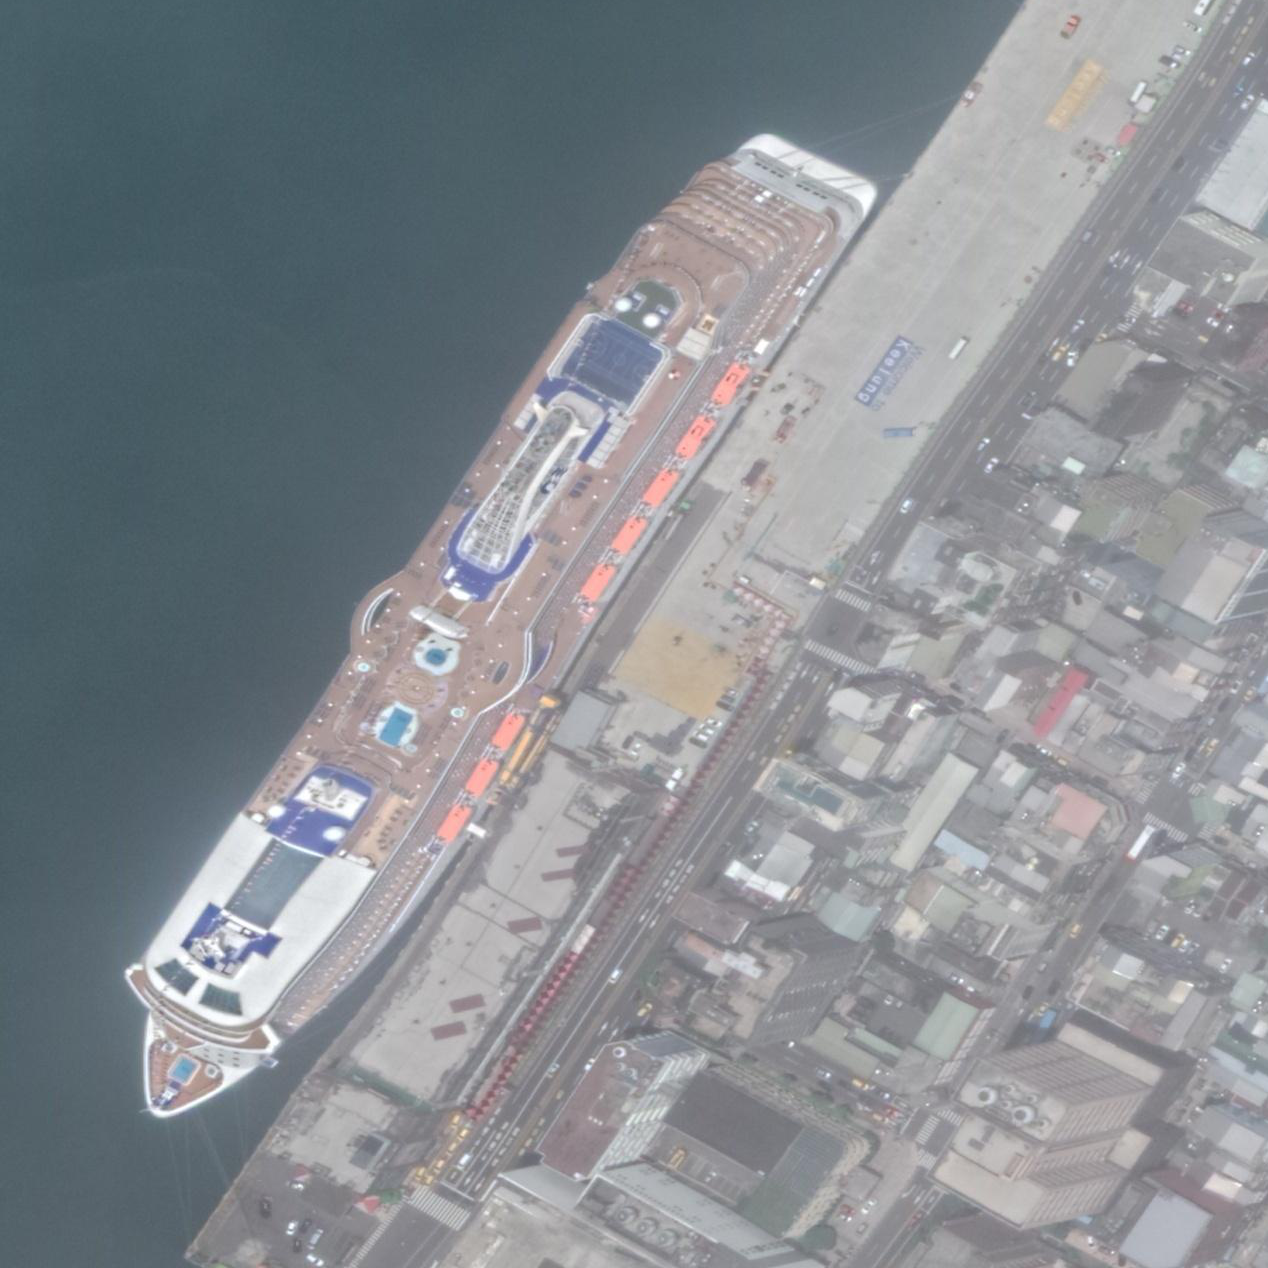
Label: civil